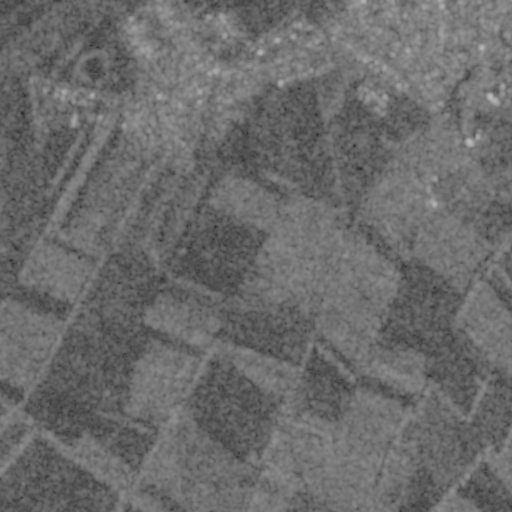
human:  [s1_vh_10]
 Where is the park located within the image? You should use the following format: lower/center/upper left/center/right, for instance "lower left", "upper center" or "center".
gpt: The park is located in the upper right of the image.
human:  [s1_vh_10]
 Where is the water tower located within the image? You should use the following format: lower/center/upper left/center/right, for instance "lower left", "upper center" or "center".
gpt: The water tower is located in the upper left of the image.
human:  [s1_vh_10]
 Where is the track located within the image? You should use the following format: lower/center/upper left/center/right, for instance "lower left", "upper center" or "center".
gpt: There is no track in the image.

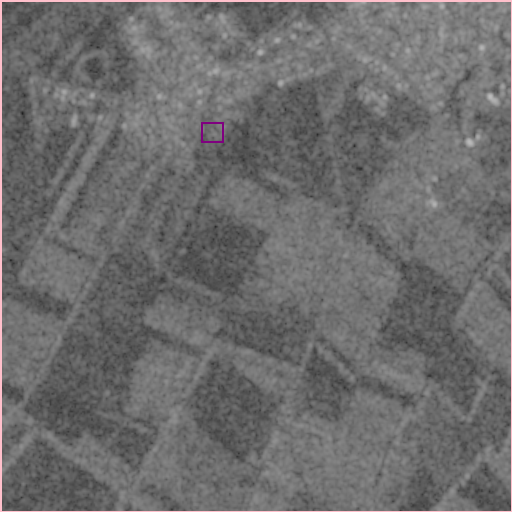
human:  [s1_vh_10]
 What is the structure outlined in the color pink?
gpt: The structure outlined in pink is a crop field.
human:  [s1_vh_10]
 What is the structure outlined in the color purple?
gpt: The structure outlined in purple is a park.
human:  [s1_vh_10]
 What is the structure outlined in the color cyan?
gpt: There is no cyan outline.